Interaction volume radius: 5 \u00c5
Interaction volume height: 40 \u00c5
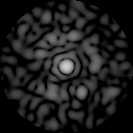
Disorder parameter: 0.8565